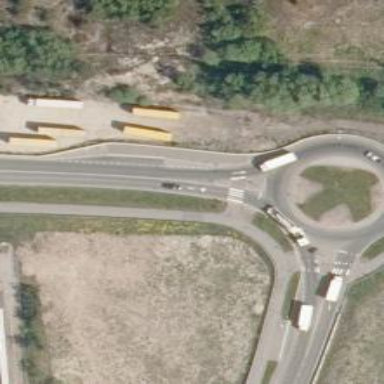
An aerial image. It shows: Uncontrolled crossing on the road.